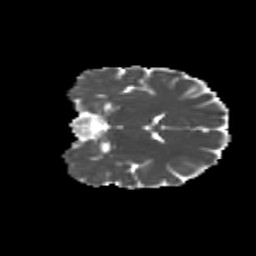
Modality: MD
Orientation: coronal
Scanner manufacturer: siemens
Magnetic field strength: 3 T
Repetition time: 9.2 s
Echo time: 0.084 s